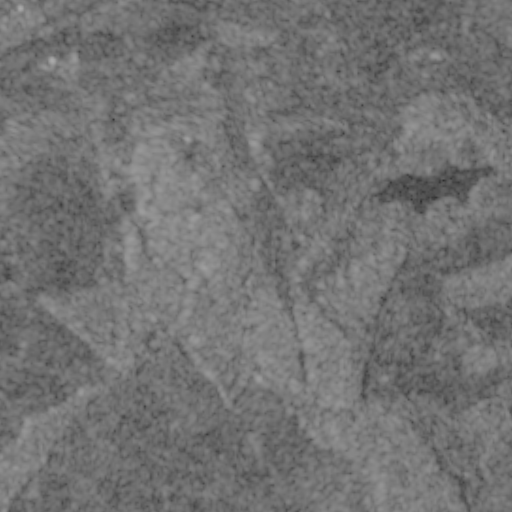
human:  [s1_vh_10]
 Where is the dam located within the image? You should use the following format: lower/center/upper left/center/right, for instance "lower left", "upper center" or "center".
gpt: The dam is located in the upper right of the image.
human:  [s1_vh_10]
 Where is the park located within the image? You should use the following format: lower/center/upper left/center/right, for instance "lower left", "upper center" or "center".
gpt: The park is located in the upper left of the image.
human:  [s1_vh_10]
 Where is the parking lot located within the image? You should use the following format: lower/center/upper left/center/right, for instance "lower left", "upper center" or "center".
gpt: The parking lot is located in the upper left of the image.
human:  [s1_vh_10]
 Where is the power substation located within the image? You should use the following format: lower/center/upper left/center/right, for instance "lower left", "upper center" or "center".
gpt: The power substation is located in the upper left of the image.
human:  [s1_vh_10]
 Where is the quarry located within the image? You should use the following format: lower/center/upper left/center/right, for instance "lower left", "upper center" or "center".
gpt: The quarry is located in the lower left of the image.
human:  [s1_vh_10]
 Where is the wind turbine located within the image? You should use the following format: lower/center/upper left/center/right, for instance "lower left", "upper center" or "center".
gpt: The wind turbine is located in the center right of the image.
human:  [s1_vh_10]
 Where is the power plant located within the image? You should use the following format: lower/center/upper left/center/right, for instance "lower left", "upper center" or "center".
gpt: There is no power plant in the image.

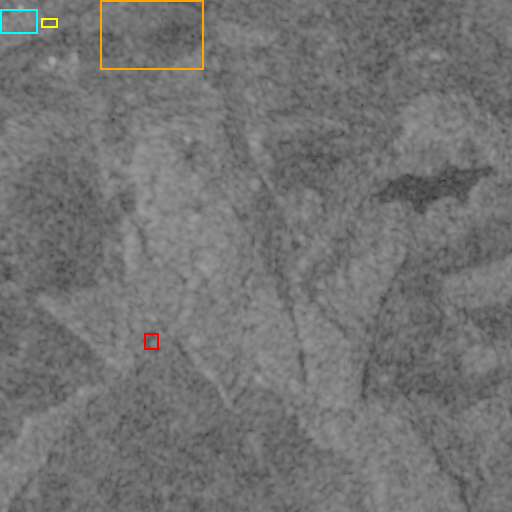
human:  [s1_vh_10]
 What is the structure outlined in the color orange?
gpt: The structure outlined in orange is a crop field.
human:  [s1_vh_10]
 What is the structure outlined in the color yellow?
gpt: The structure outlined in yellow is a park.
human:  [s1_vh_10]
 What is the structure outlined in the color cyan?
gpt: The structure outlined in cyan is a power substation.
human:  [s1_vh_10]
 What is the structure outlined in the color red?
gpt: The structure outlined in red is a quarry.
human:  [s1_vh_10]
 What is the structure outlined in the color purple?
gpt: There is no purple outline.